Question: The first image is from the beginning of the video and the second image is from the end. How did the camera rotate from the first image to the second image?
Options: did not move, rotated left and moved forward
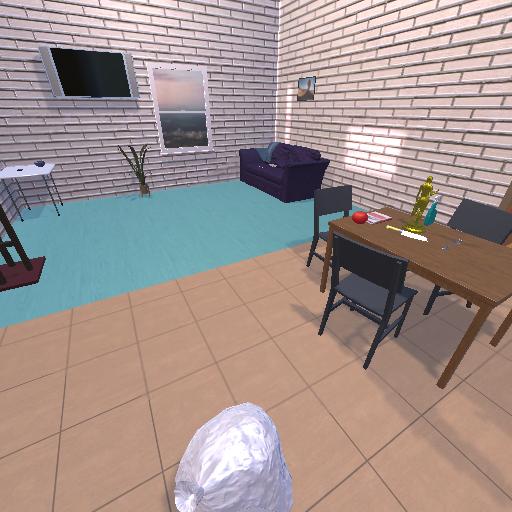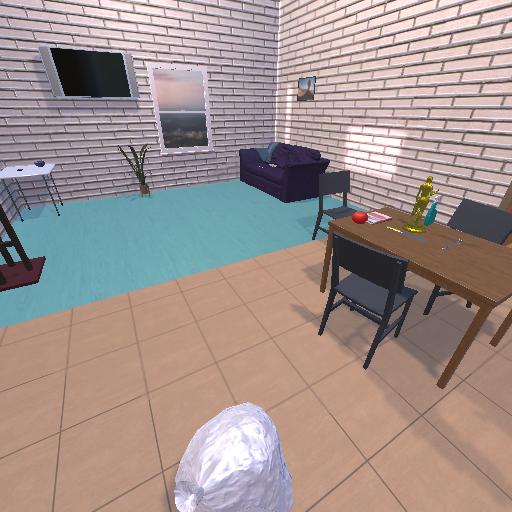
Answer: did not move